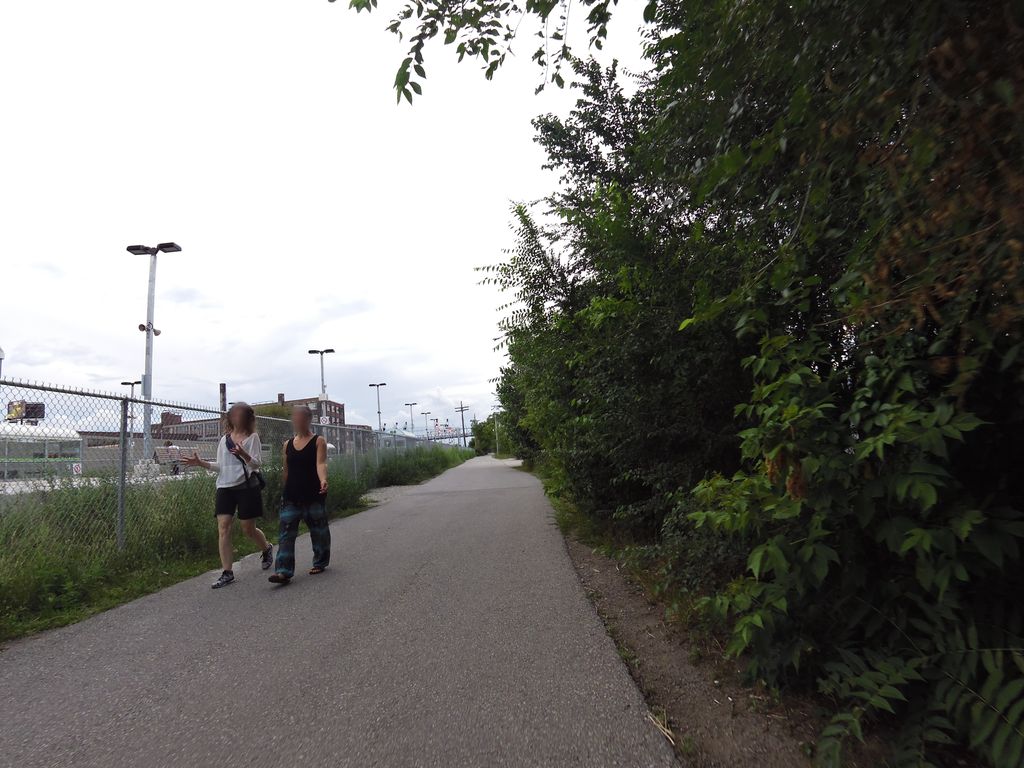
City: toronto